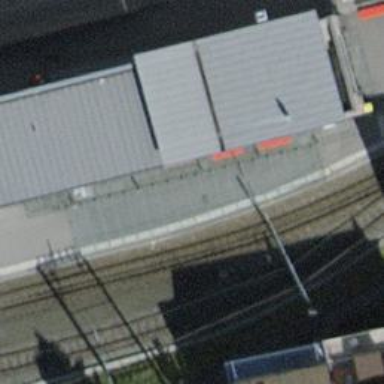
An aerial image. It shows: Station for public transport and railway.